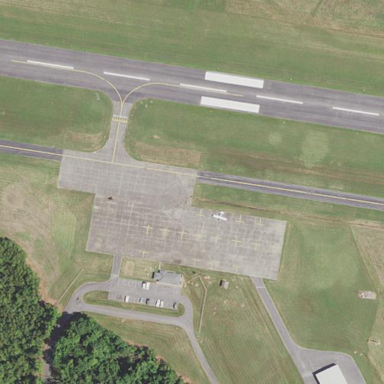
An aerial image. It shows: Apron at the airport.